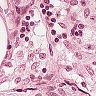
Metastatic tissue present: no